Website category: sports
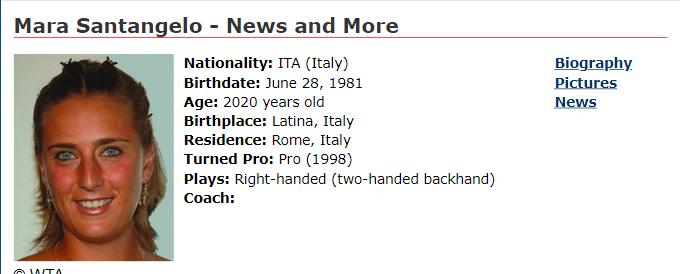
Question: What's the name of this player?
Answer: Mara Santangelo

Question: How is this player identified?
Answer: Mara Santangelo

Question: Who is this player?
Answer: Mara Santangelo

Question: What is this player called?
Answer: Mara Santangelo

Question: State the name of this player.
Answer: Mara Santangelo

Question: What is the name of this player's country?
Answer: ITA

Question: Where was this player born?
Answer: ITA

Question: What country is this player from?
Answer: ITA

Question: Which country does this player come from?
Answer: ITA

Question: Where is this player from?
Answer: ITA

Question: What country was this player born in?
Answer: ITA

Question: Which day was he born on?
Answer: June 28, 1981

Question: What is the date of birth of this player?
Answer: June 28, 1981

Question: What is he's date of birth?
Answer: June 28, 1981

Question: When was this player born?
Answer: June 28, 1981

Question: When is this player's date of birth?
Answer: June 28, 1981

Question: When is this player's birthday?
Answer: June 28, 1981

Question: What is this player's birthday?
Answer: June 28, 1981

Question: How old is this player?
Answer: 2020 years old

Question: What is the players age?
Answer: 2020 years old

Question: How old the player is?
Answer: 2020 years old

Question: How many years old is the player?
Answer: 2020 years old

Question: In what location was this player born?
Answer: Latina, Italy

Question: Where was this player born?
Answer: Latina, Italy

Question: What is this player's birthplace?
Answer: Latina, Italy

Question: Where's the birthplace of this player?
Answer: Latina, Italy

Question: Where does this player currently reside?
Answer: Rome, Italy

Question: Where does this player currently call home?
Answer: Rome, Italy

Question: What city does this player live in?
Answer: Rome, Italy

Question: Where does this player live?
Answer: Rome, Italy

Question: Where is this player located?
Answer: Rome, Italy

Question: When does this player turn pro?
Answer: Pro (1998)

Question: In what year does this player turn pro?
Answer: Pro (1998)

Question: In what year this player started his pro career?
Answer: Pro (1998)

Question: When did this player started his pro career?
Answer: Pro (1998)

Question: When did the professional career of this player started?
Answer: Pro (1998)

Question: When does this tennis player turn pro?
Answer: Pro (1998)

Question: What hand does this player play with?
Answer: Right-handed (two-handed backhand)

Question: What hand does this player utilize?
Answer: Right-handed (two-handed backhand)

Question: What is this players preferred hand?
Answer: Right-handed (two-handed backhand)

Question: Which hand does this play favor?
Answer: Right-handed (two-handed backhand)

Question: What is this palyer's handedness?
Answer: Right-handed (two-handed backhand)